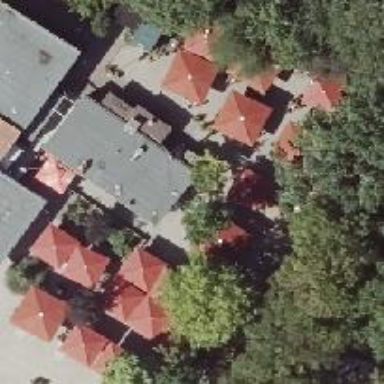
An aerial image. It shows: Outdoor seating area for leisure land.